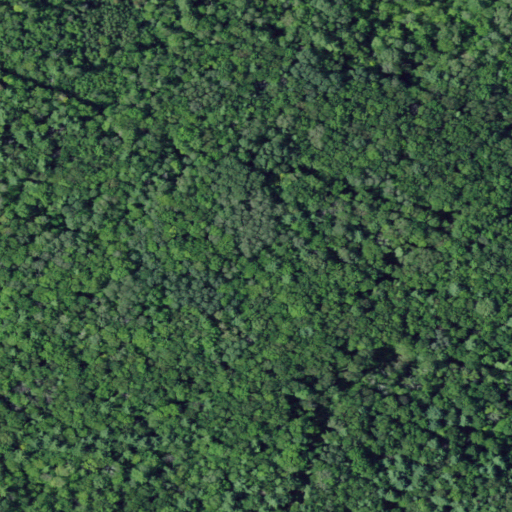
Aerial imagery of mountain in New York named Sweet Hill containing deciduous forest, mixed forest, open development, and evergreen forest